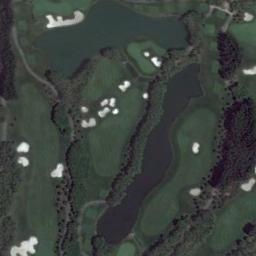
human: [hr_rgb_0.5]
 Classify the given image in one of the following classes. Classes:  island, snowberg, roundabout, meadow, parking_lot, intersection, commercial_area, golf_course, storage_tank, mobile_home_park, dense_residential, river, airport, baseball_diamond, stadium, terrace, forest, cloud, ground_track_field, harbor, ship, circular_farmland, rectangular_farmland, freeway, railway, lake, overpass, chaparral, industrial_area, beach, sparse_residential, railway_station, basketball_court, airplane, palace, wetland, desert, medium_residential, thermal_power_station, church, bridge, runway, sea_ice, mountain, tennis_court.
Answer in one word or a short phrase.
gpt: golf_course